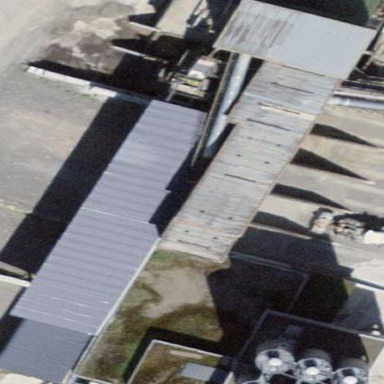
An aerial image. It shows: Industrial building.